Current action and preconditions to check: trajectory_clear

Your task: For each precondition in the list above, predict whether it will hold at this action.

Consider the current scene as observed from the mobile robot's camera, and analyze the predicted future states of all dynamic agents (e.g., people, animals, vehicles, or any moving entities) within the NEXT SECOND.

IMPORTANT: Only answer "very likely" if you are absolutely certain—based on strong, clear evidence—that a dynamic agent will violate the precondition in the predicted future state. Do NOT answer "very likely" for unlikely, ambiguous, or low-probability risks.

Ask yourself for each precondition: Is there a high probability, with clear and convincing evidence, that the predicted future states of any dynamic agent will interfere with the predicted future state of the currently executing action within the NEXT SECOND, causing that precondition to fail?

Assess the risk level based on these predictions. Use "likely" or "very likely" if motions create a clear risk of interference.

Use "neutral" or "improbable" if agents are nearby but their predicted paths are clearly diverging or non-conflicting.

Failure Risk Categories: "very improbable", "improbable", "neutral", "likely", "very likely"

Answer Format: Output ONLY the probability_of_failure value from these categories: "very improbable", "improbable", "neutral", "likely", "very likely"

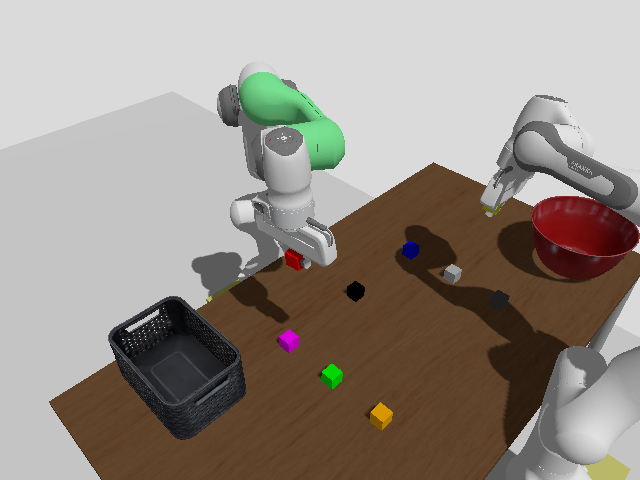

Answer: very improbable